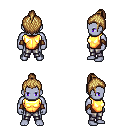
a pixel art fantasy rpg character, male body template, dark elf, purple skin, gold chest armor, metal pants, blonde short topknot hairstyle, cloth bracers, four views (front, back, left, right), 2x2 character sprite sheet, small pixel art, hard edges, no anti-aliasing